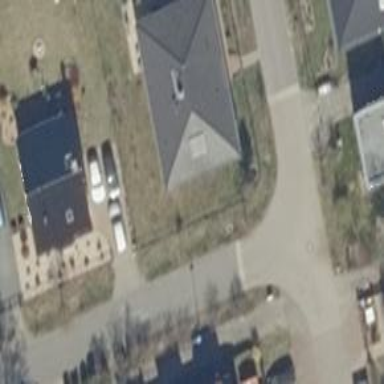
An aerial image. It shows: Detached building with hipped roof.